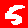
Digit: 5